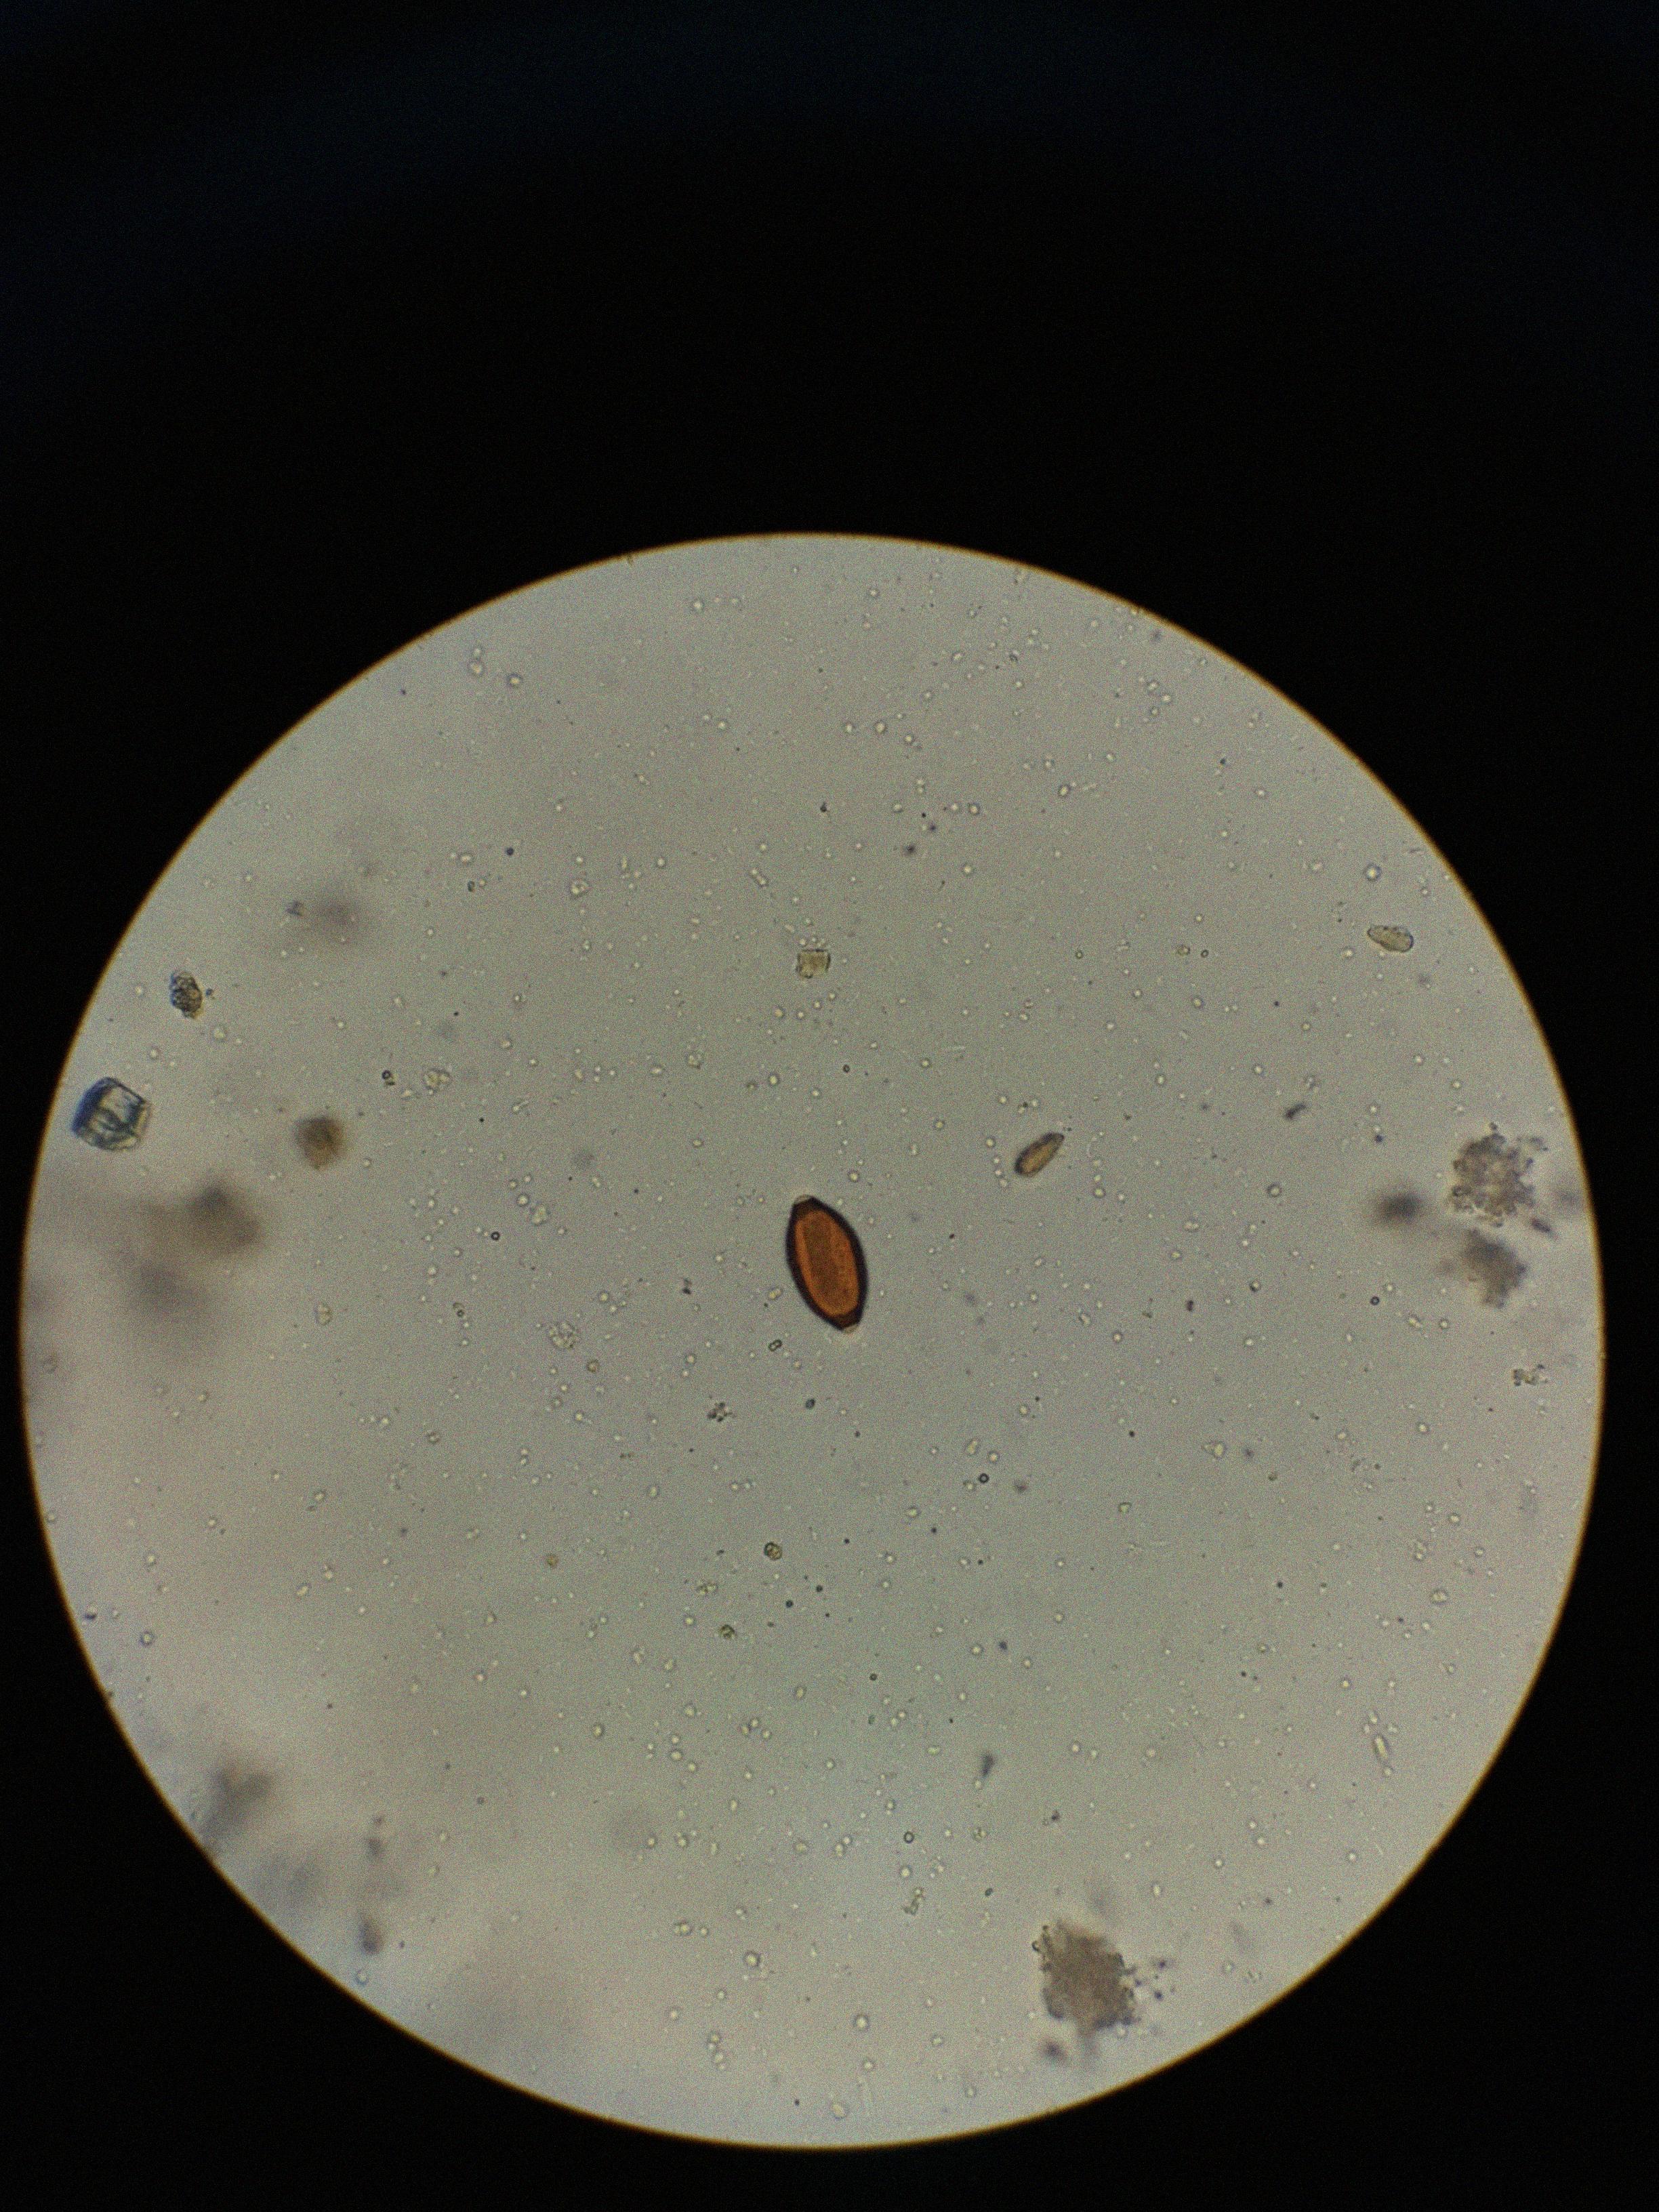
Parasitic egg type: Trichuris trichiura